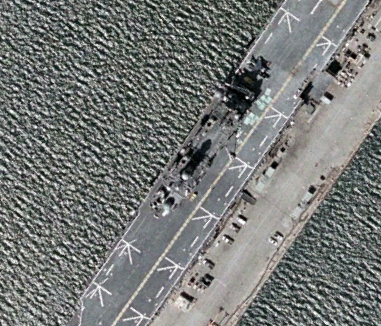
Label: assault